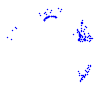
Particle: kaon